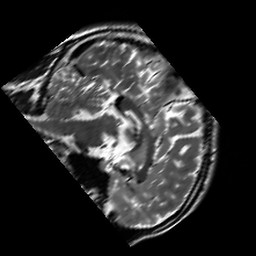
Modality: T2w
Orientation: sagittal
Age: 21
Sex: male
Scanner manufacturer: siemens
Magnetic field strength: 3 T
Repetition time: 7 s
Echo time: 0.09 s